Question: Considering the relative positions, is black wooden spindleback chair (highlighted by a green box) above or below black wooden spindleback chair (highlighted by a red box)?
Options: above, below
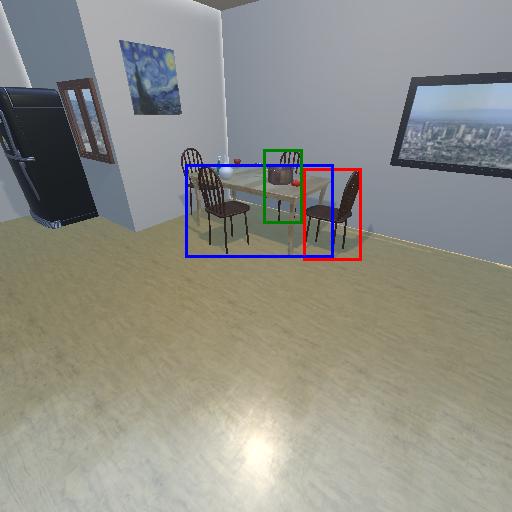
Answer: above